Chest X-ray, AP view. Patient: 28 years old, sex M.
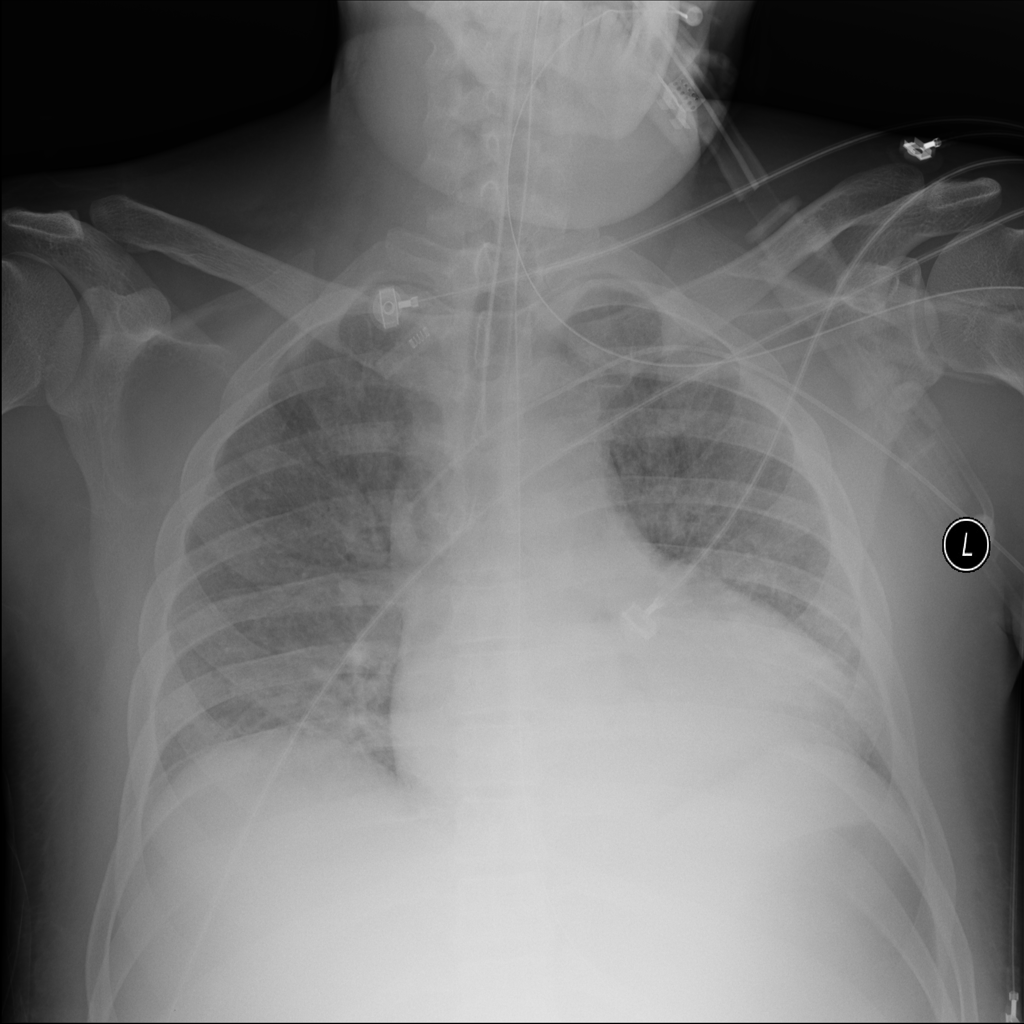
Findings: No Finding